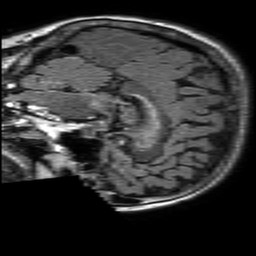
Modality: FLAIR
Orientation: sagittal
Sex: female
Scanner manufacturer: philips
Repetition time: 11 s
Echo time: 0.125 s